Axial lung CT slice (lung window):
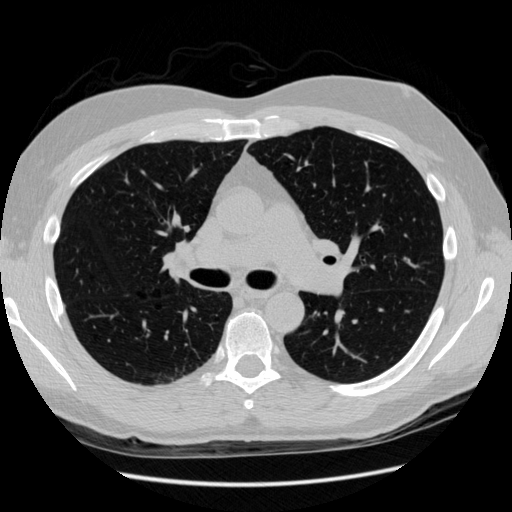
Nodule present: no